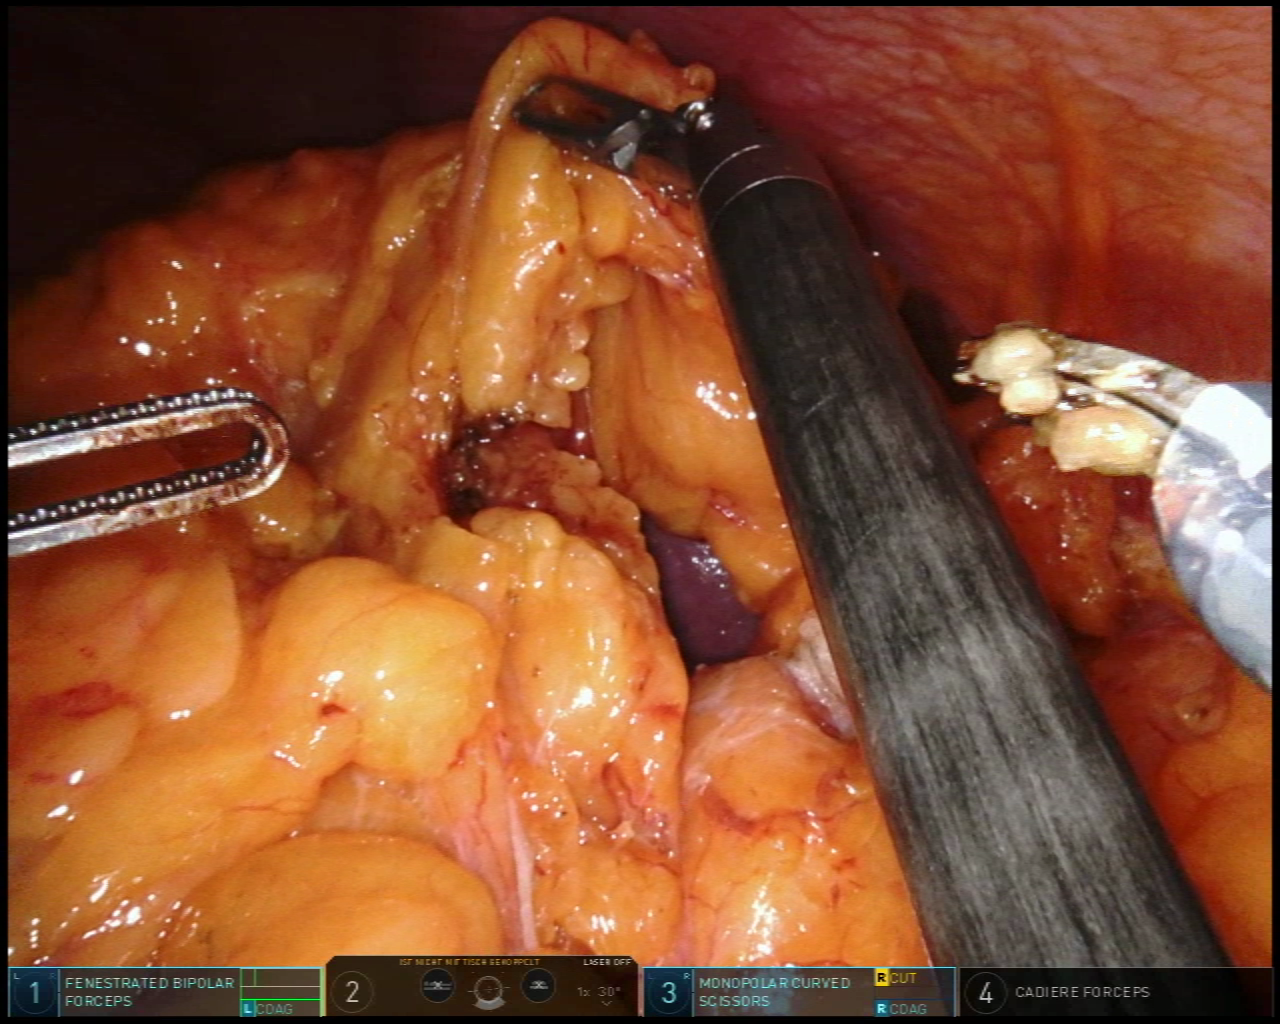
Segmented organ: spleen
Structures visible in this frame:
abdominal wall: yes
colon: no
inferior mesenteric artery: no
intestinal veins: no
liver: no
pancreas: no
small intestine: no
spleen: yes
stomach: no
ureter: no
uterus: no
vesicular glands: no